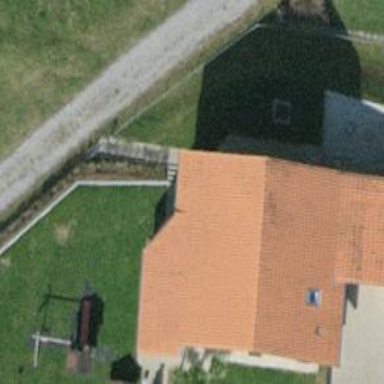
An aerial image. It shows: Detached building with gabled tile roof.